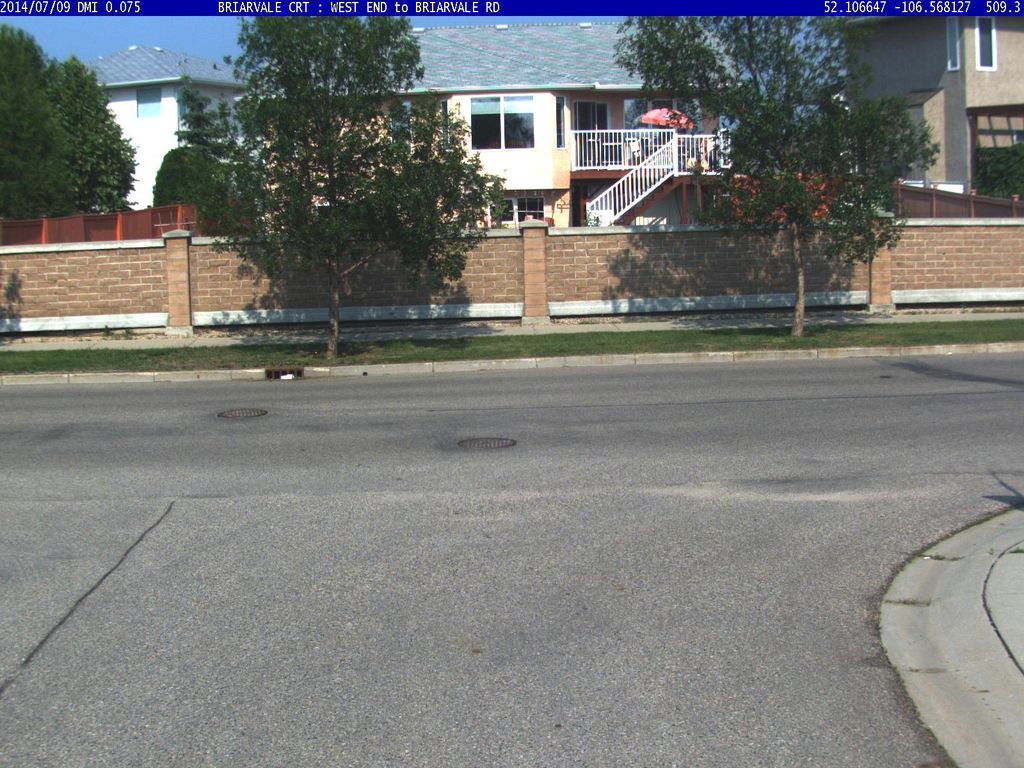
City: saskatoon